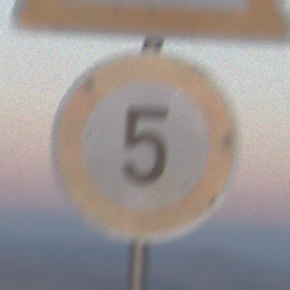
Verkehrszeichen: Geschwindigkeit5
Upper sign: ViehtriebRechts
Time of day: SunriseSunset
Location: Outdoor (Nature)
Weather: Clear
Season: NotSpecified
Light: Natural